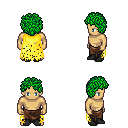
a pixel art fantasy rpg character, male body template, human, tanned skin, yellow tattered cape, robe skirt, green curly afro hairstyle, black shoes, four views (front, back, left, right), 2x2 character sprite sheet, small pixel art, hard edges, no anti-aliasing